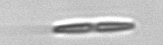
Label: pennate